Question: I'm using <URL> extension, but I don't know how to give 'ID' to the container, now getting random id's like 'yw11,yw12' etc., How to give my own ids to the container like 'graph1, graph2' etc.,

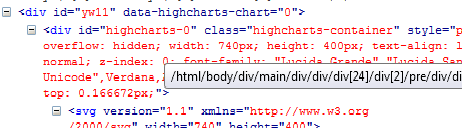
Answer: You have two options:
1. Change widget id container as states in this line.
2. Set directly id of container: $this->Widget('ext.highcharts.HighchartsWidget',array(
'options' =>array(
'chart' => array('renderTo' => $id),
'title' => array('text' => 'title'),
'yAxis' => array(
'title' => array('text' => 'y-values'),
)
)
));